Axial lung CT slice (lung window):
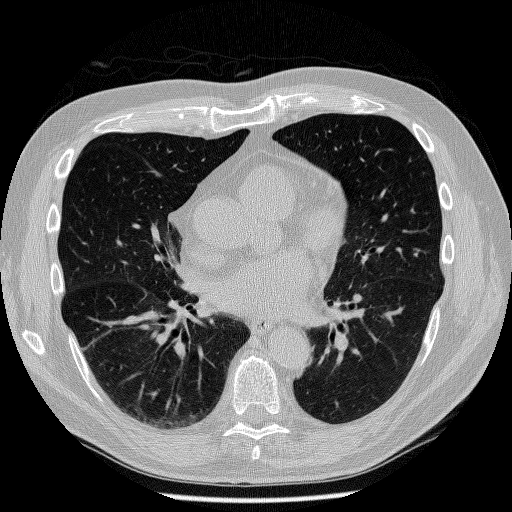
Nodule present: no